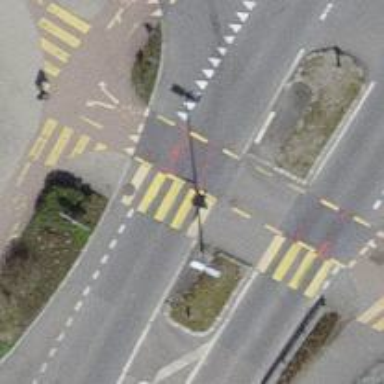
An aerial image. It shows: Kerb barrier.